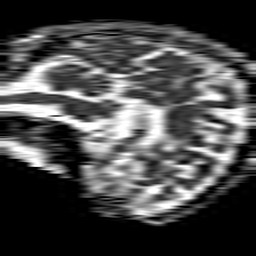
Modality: ADC
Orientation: sagittal
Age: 55
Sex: male
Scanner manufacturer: philips
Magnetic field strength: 1.5 T
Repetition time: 4.6 s
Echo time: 0.08631 s